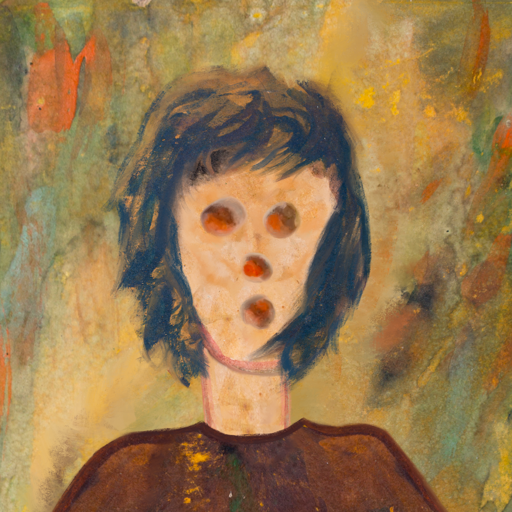
Background: Comrade, Head And Neck Front: Childish, Face Front: Rupkatha, Bust: Comrade, Hair Front: InTheSun, Head Accessory: Blank, Second Necklace: Blank, Necklace: Blank, Baby: Blank